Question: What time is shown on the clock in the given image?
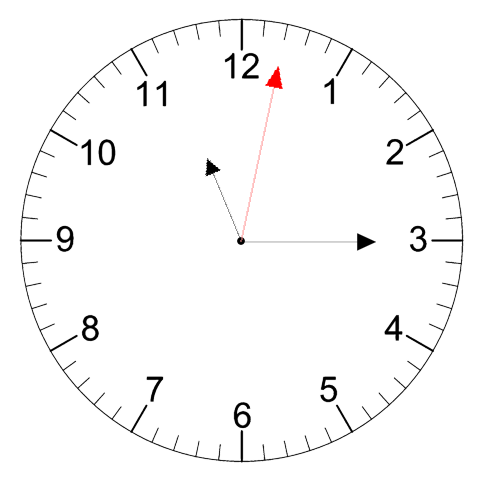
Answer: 11:15:02